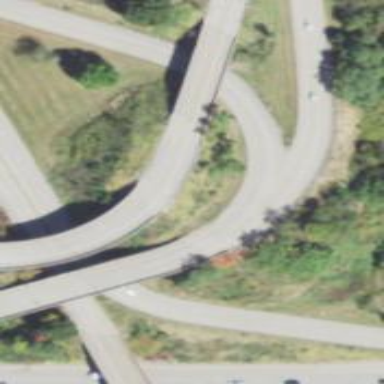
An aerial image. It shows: Primary link highway.